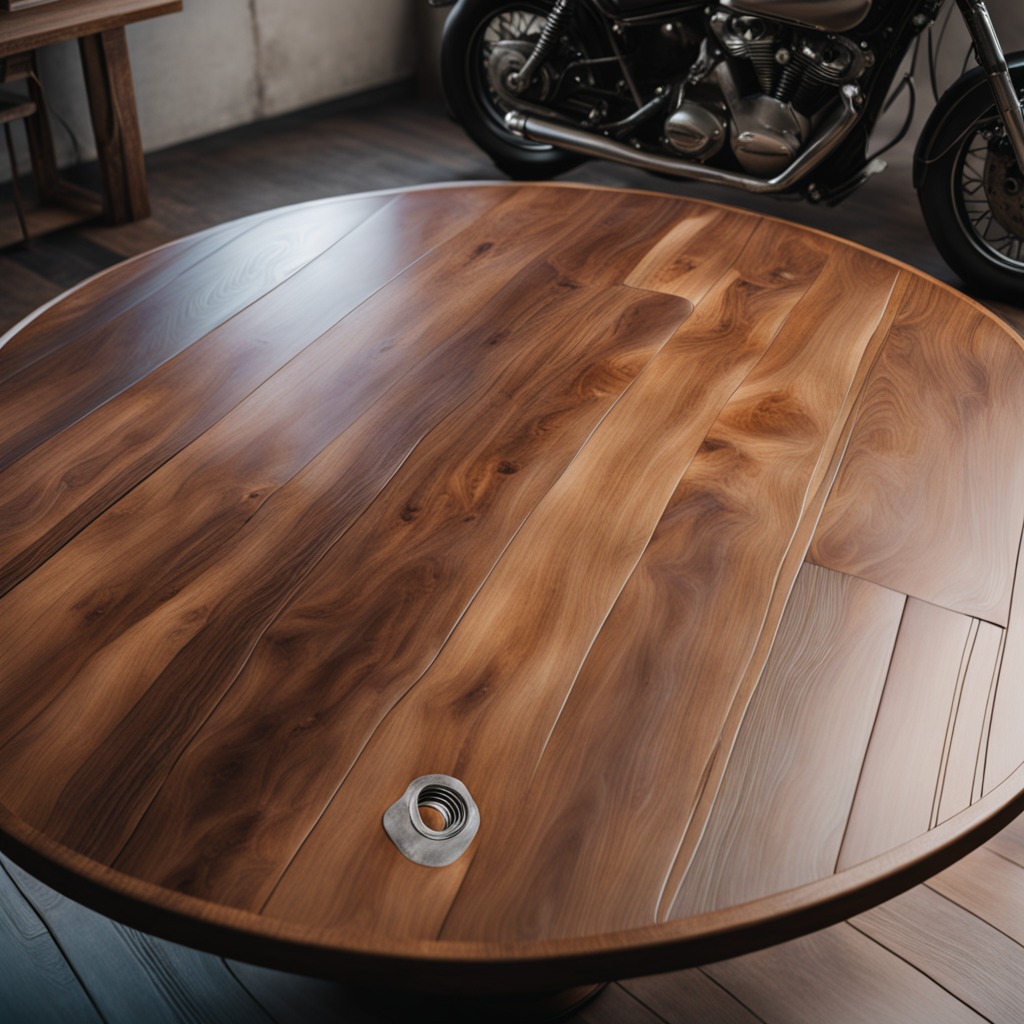
A metal nut is lying on an oil-spilled wooden table in a vintage motorcycle garage.